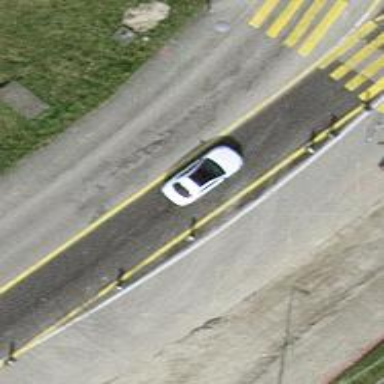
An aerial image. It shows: Secondary road with asphalt surface and sidewalk with asphalt surface.